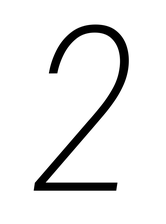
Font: Roboto-Italic_Condensed_ExtraLight_Italic